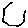
Label: hexagon